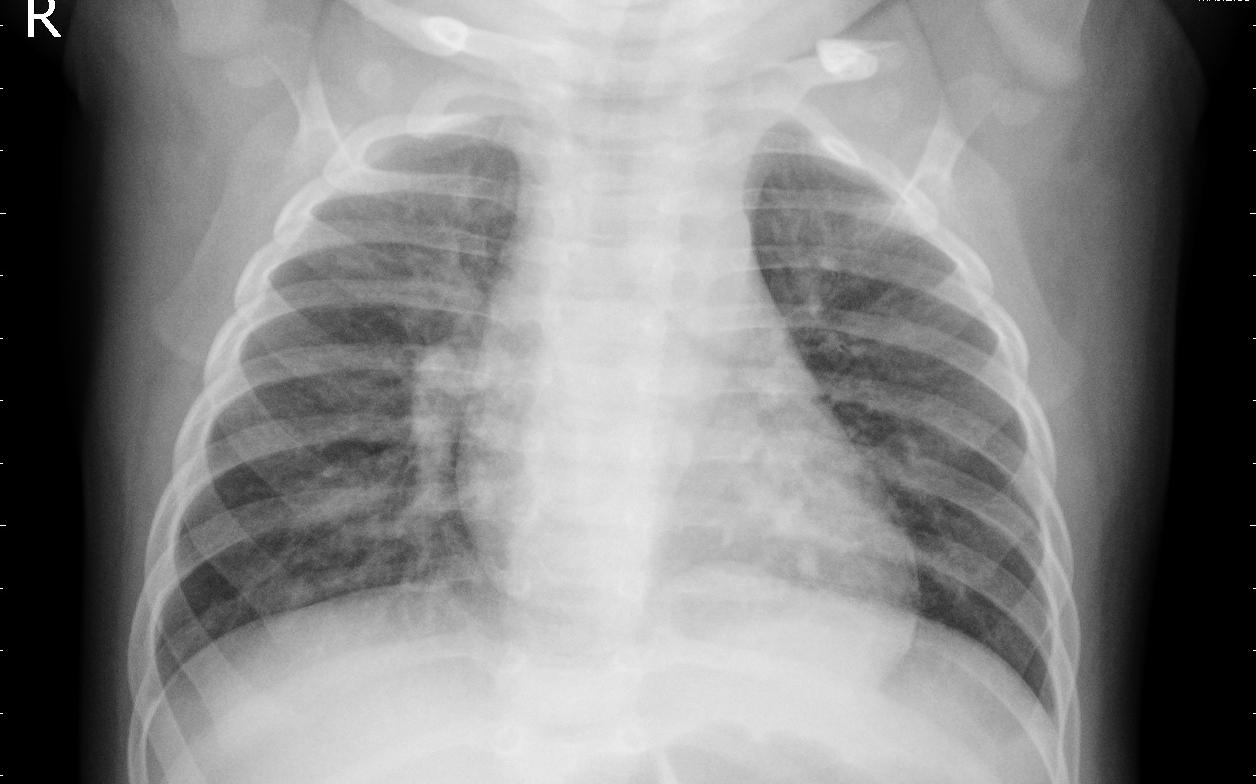
Diagnosis: PNEUMONIA